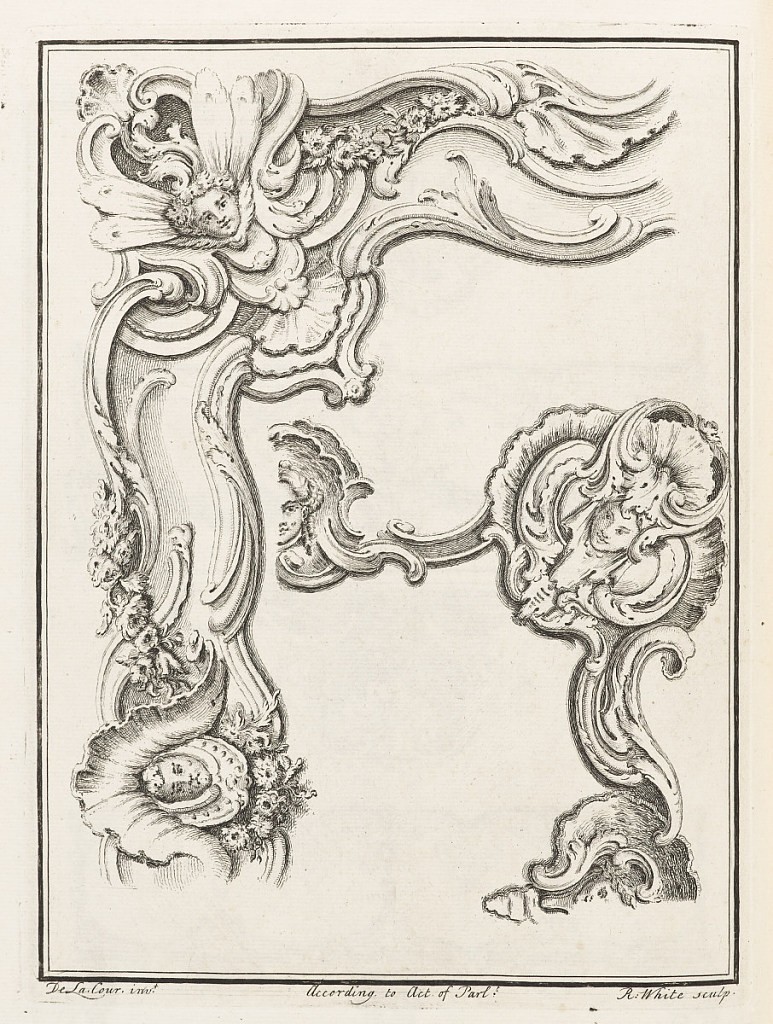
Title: Frontispiece for Book 4, in Eight books of Ornament
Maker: William Delacour, French, 1741 – 1767
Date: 1741–47
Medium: Engravings on white laid paper, bound in half-calf and marbled boards
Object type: Bound volume
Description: First book (dedicated to Lord Middlesex): title page and six plates, dated 1741, of rocaille cartouches; second book (dedicated to the Earl of Holderness): title page and five rocaille motifs, dated 1742; third book (dedicated to the Duke of Rutland): title page and six plates of cartouches, dated 1743; fifth book; title page and fourteen plates (one bound upside down) of furniture, dated 1743; sixth and seventh books: title pages (half-size) and fourteen plates of cartouches, undated; eighth book: title page and six plates of jewelery, dated 1747.